Field crop: maize
Growth stage: 2
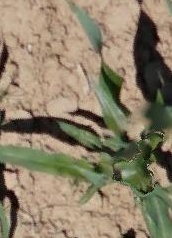
Species: maize